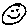
Label: smiley face